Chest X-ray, PA view. Patient: 68 years old, sex M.
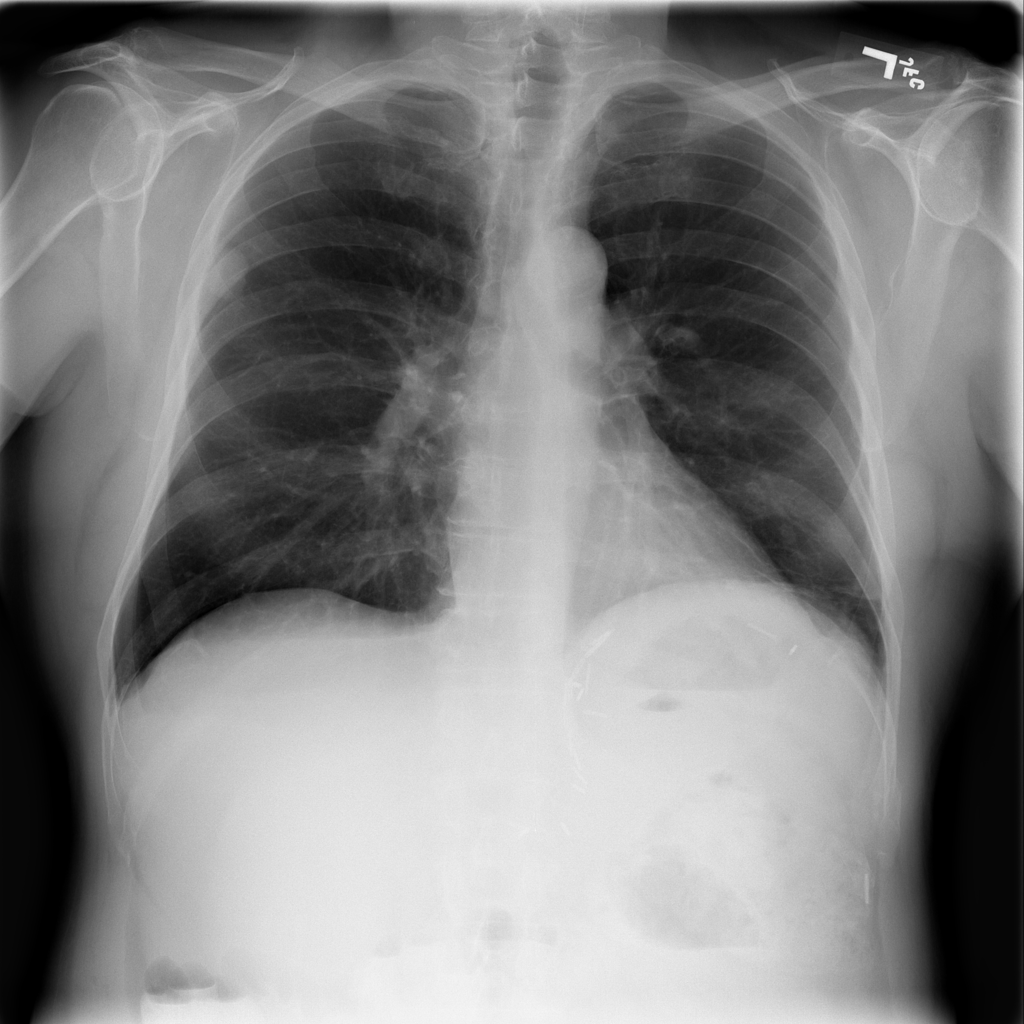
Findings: Infiltration